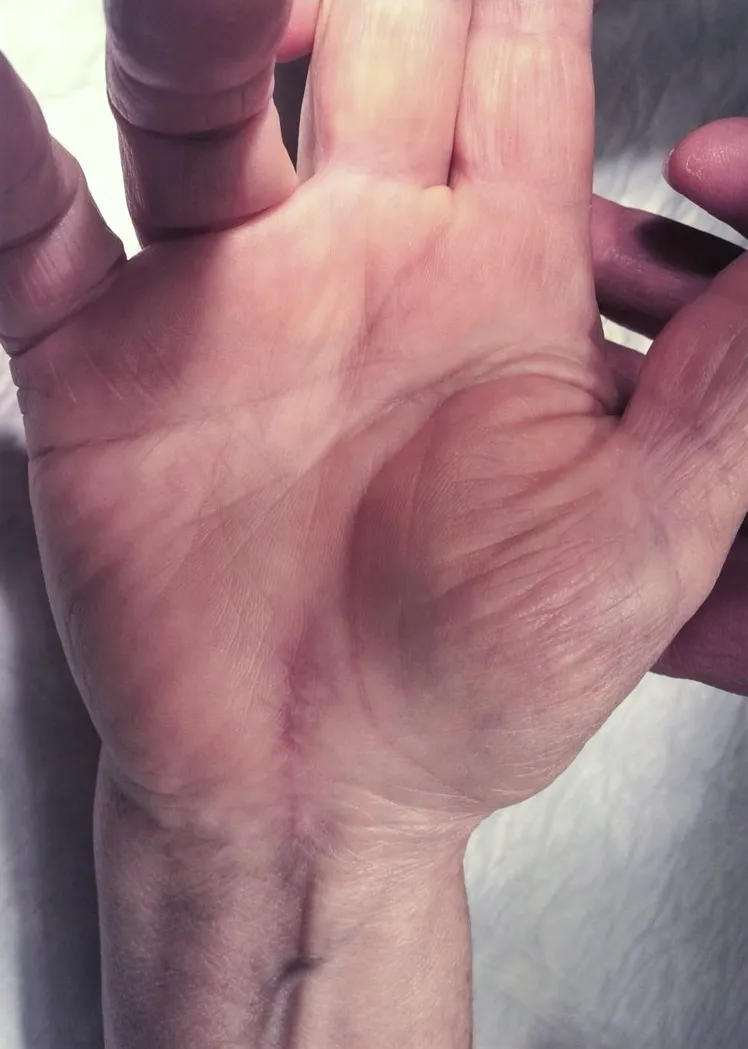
Physical examination of the right hand showing a thenar mass and scar from previous surgical procedure.
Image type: medical_photograph (skin_photograph)